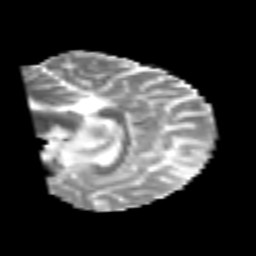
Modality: MD
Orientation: sagittal
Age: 25
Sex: male
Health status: healthy